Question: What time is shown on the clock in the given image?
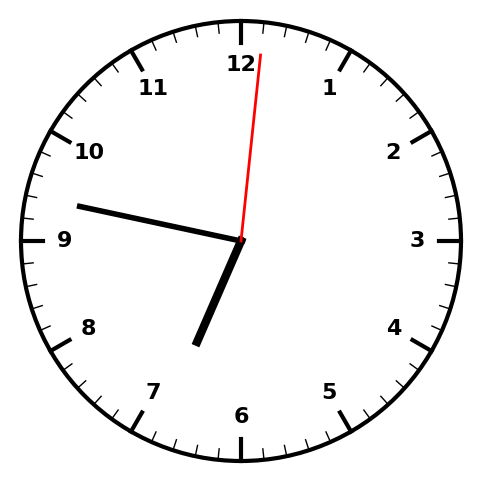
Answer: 06:47:01